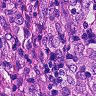
Metastatic tissue present: yes